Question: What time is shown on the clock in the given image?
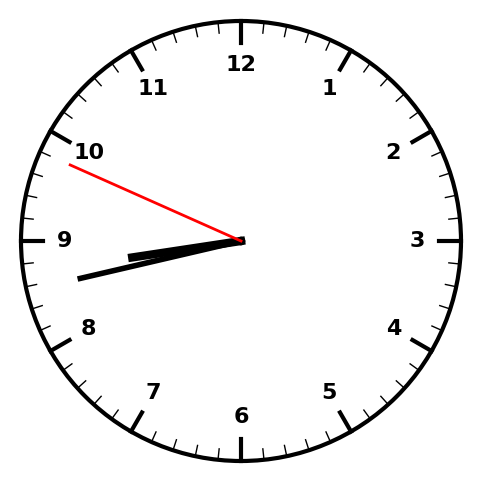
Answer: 08:42:49